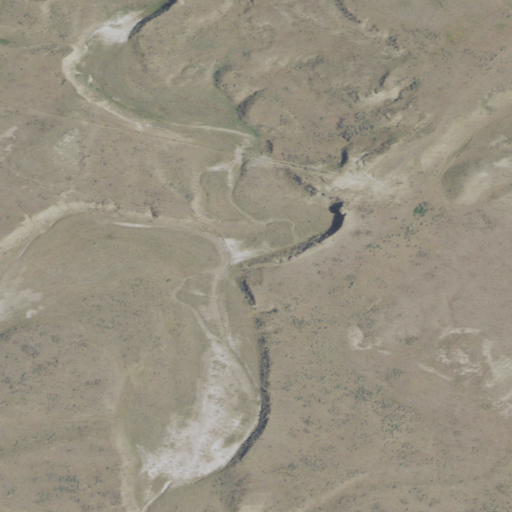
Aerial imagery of valley in Montana named Davis Coulee containing shrub, herbaceous wetlands, and grassland